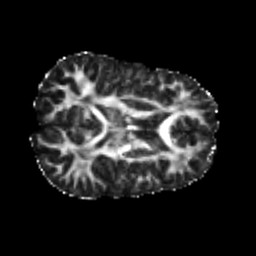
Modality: FA
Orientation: axial
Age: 21
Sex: male
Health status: healthy
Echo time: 0.074 s